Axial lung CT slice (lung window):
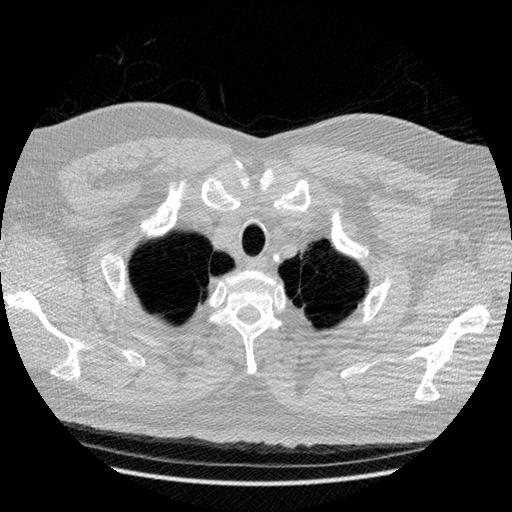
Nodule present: no